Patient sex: M
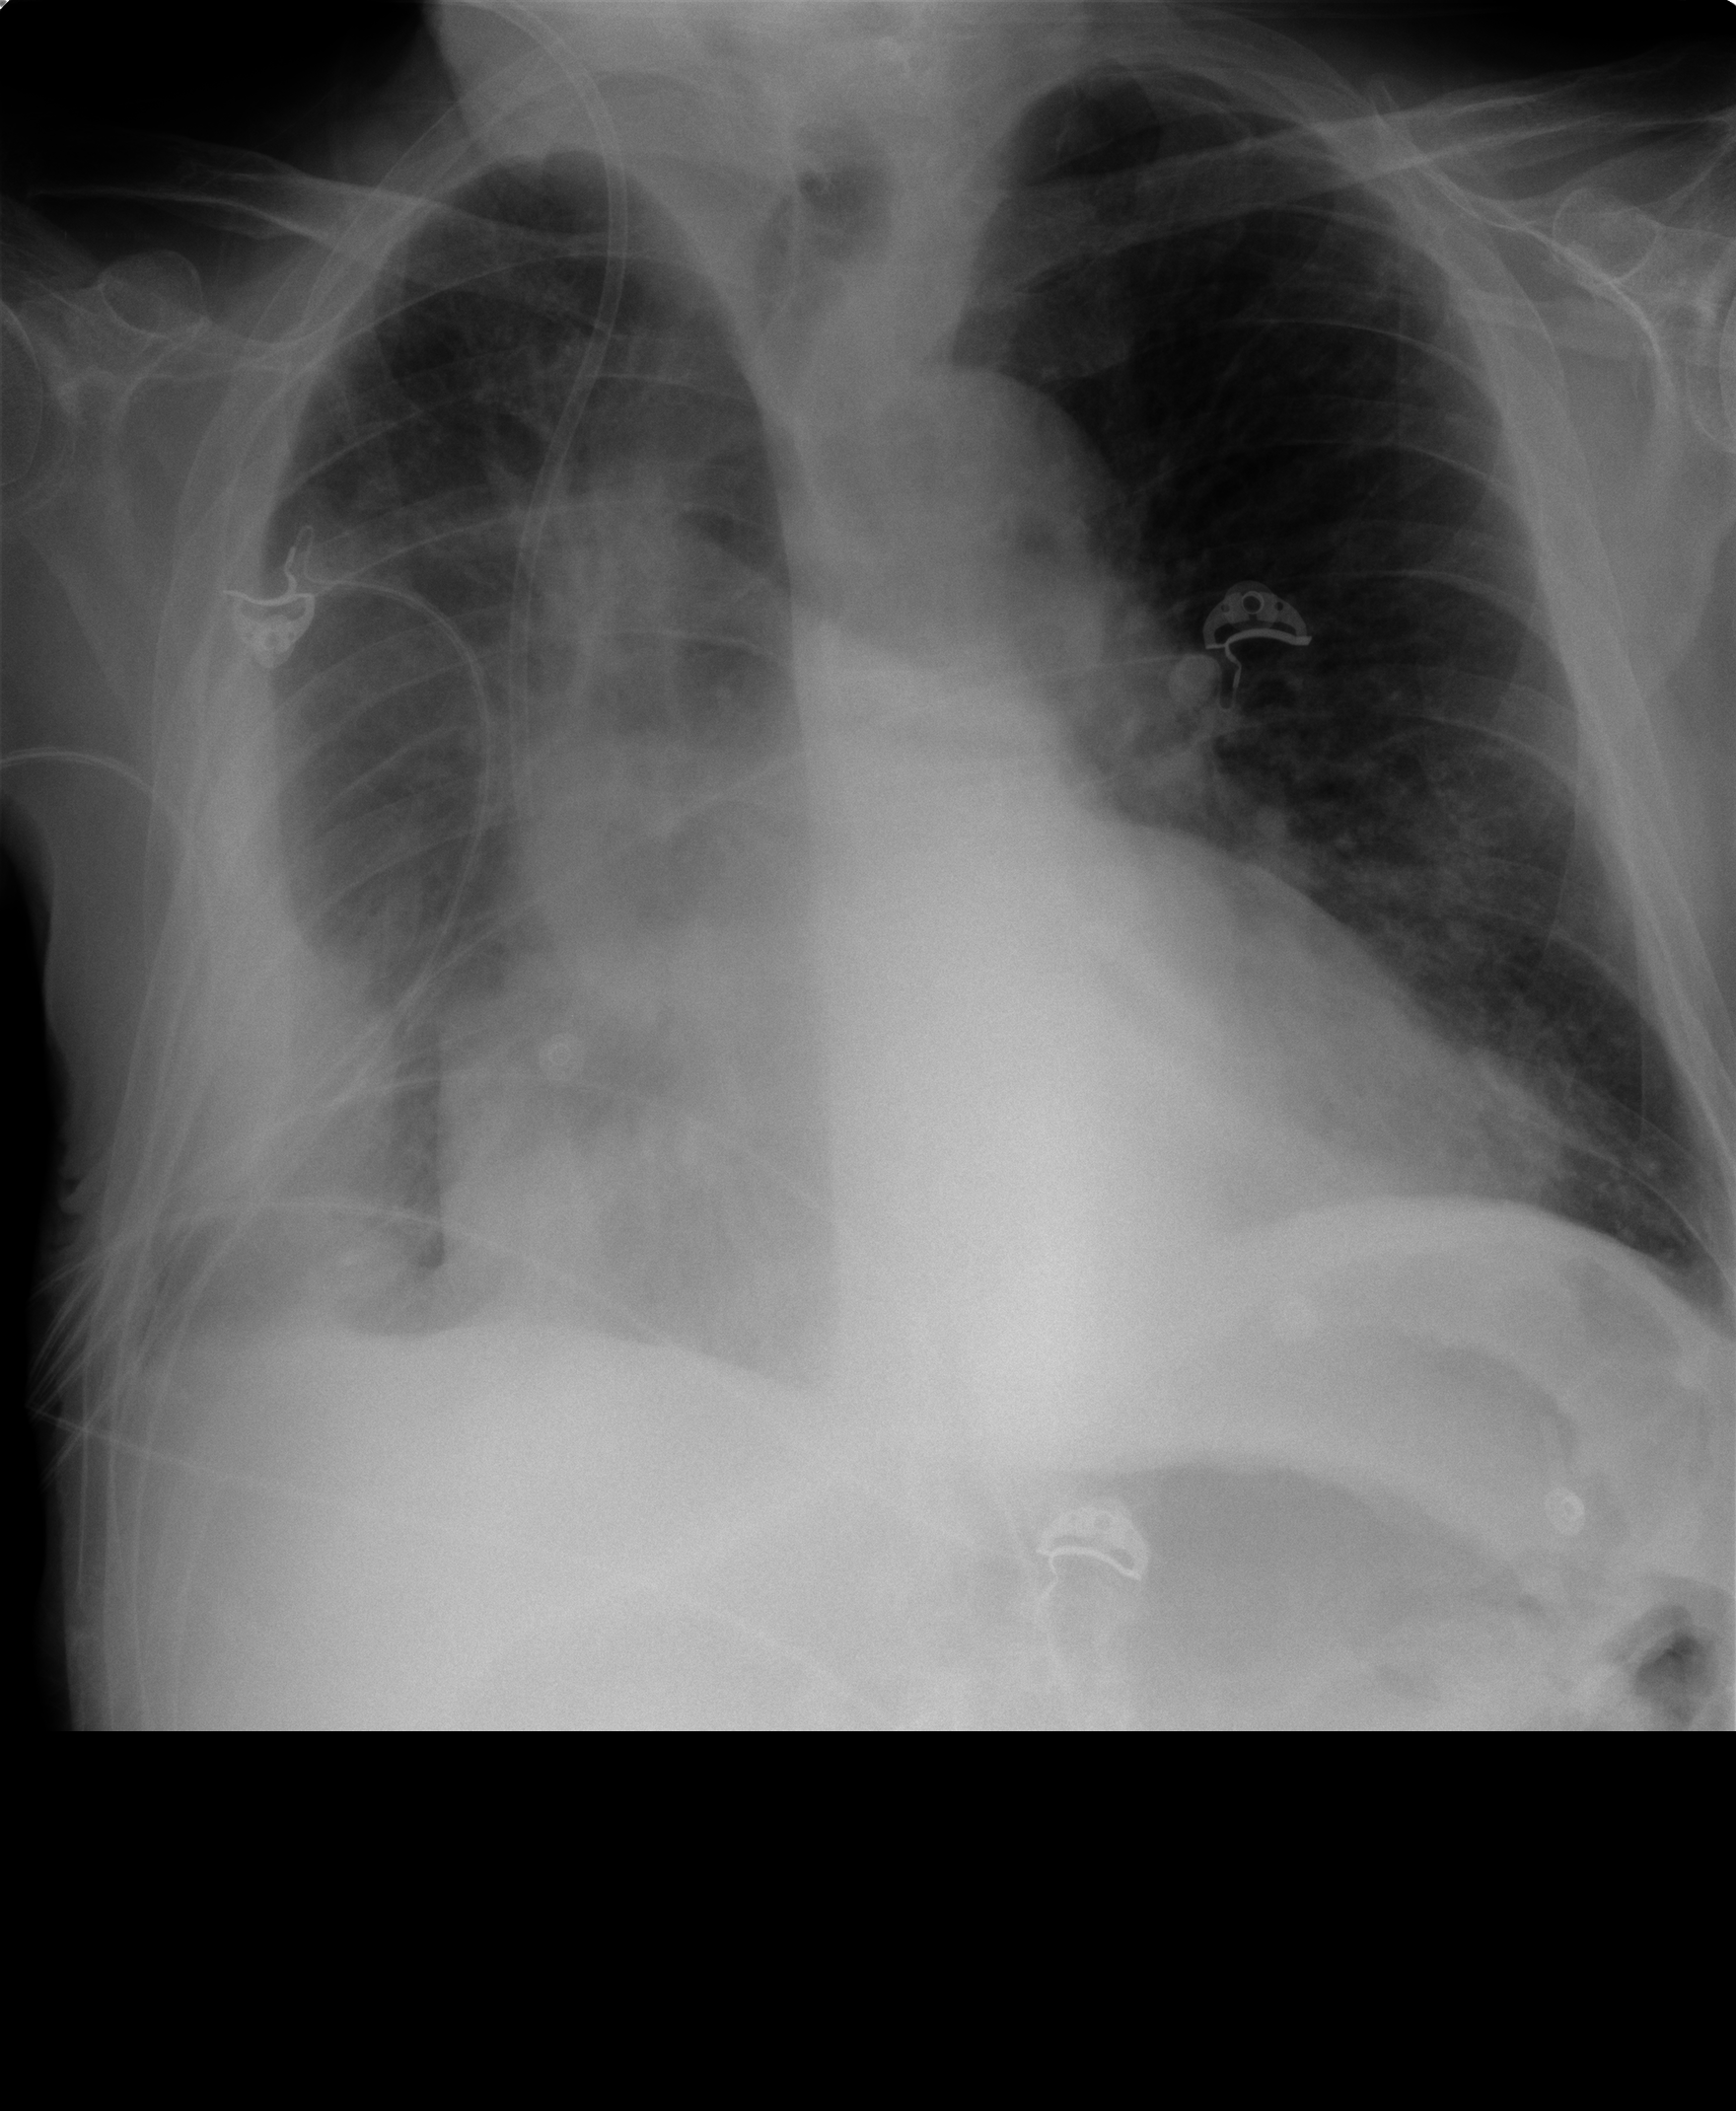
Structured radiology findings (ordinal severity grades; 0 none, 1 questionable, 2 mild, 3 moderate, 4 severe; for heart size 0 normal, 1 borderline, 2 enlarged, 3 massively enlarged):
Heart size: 2
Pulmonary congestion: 2
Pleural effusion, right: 3
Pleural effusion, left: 2
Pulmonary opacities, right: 2
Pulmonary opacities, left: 1
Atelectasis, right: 2
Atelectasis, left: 2